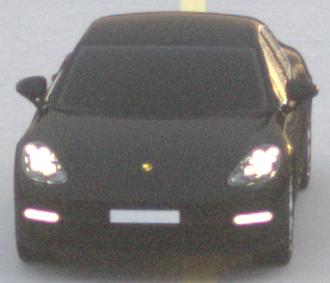
Make: Porsche
Model: Panamera
Detailed model: Panamera (971)
Model produced from: 2016/11
Model produced until: 2018/08
Doors: 5
Color: black
Road condition: dry road
Daytime: sunrise or sunset
Contrast: low contrast